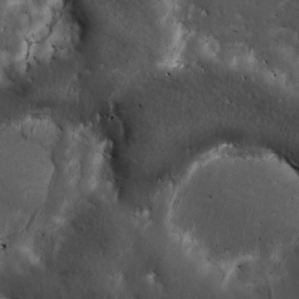
Label: non_frost